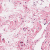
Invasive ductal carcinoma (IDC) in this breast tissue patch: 0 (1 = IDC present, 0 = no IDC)